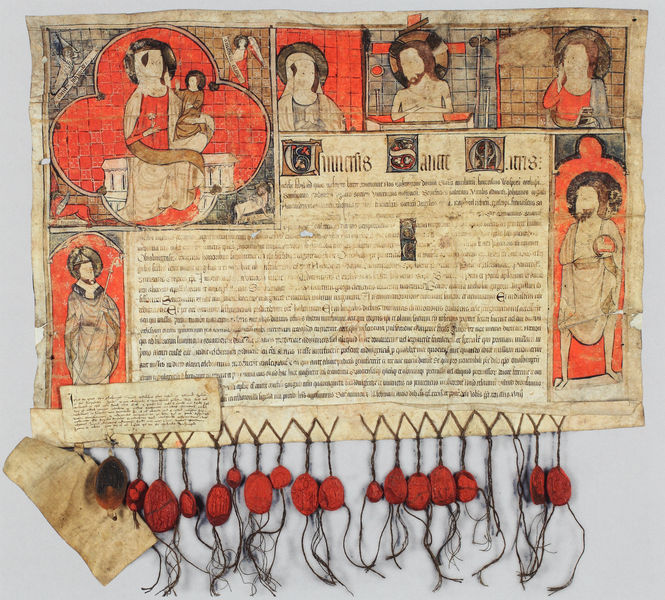
Titel: Einblattdruck der Heiltümer von Aachen und Kornelimünster
Institution: München, Staatliche Grafische Sammlung, Kupferstichkabinett
Schlagwörter: schwarz, rot, malerei, schnüre, schrift, bilder, papier, papst, zettel, text, initiale, pergament, wachs, heiligenschein, christus, jesus, brief, mittelalter, heiliger, heilige, fäden, siegel, urkunde, bänder, maria, typografie, mittelalterlich, handschrift, latein, vierpaß, apostel, buchmalerei, manuskript, soiegel, quadriert, ablass, stiftung, rmaria, srtiftung, stiftungsurkunde